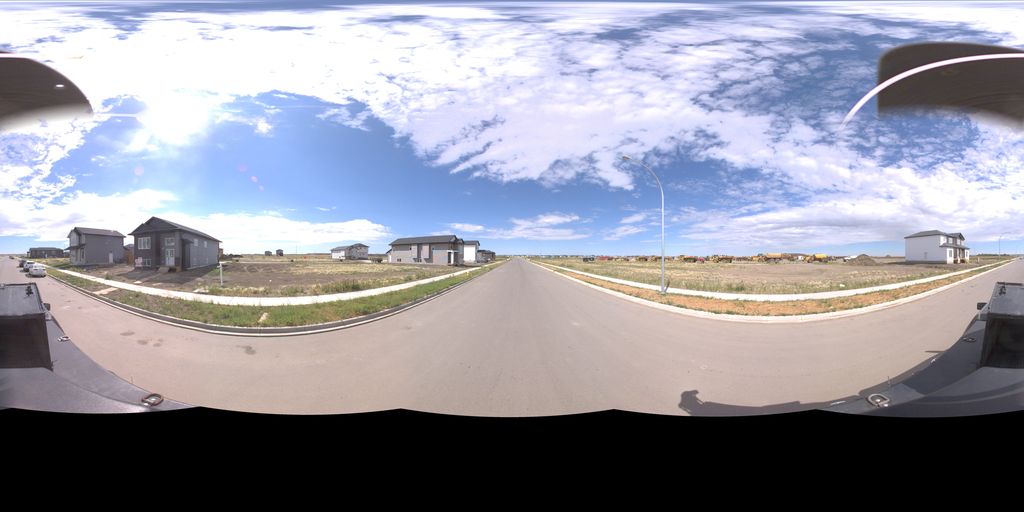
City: saskatoon